Aerial crown-view tile of a tropical tree (Barro Colorado Island, Panama), acquired 20240716:
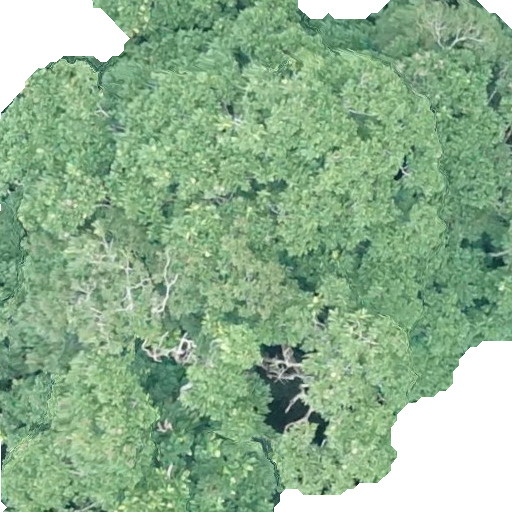
Species: Dipteryx oleifera
GBIF accepted scientific name: Dipteryx oleifera
Crown area: 463.695 m²